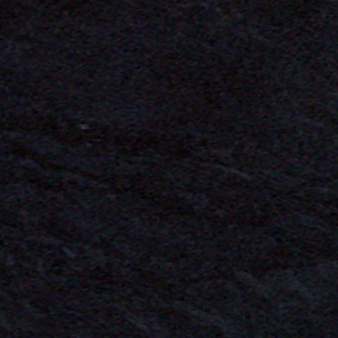
Label: other